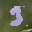
Label: 3